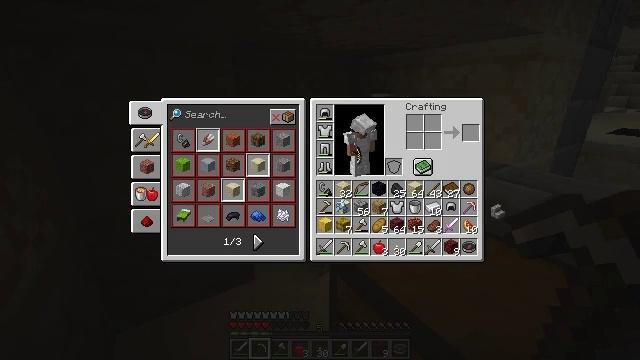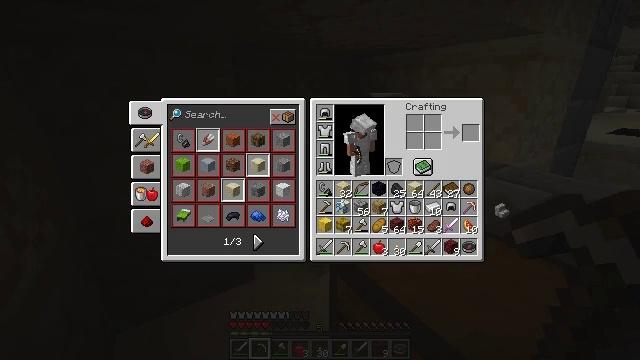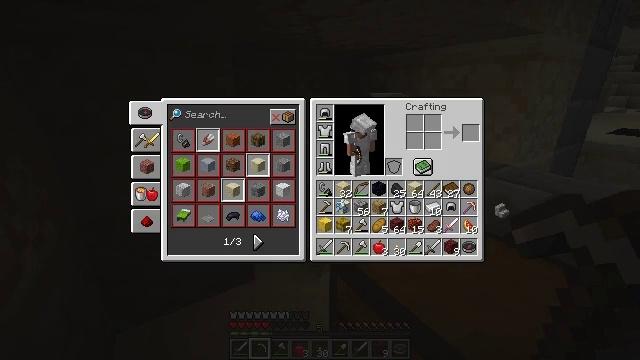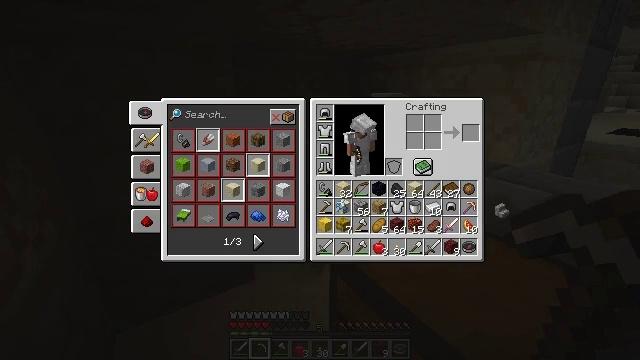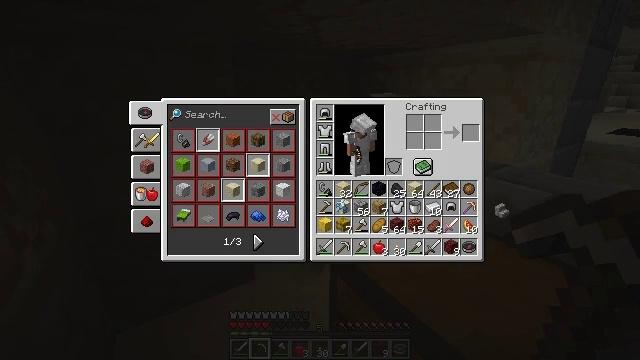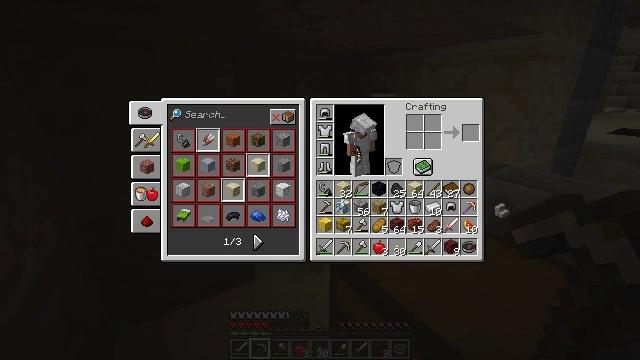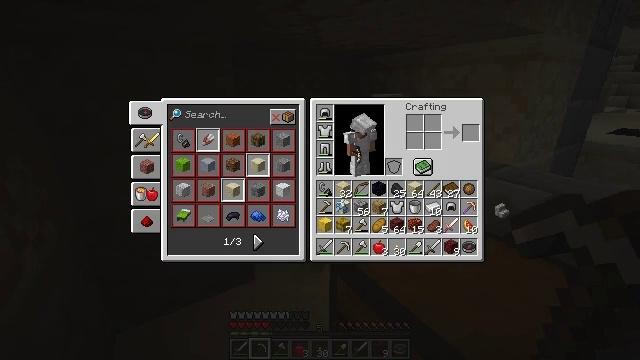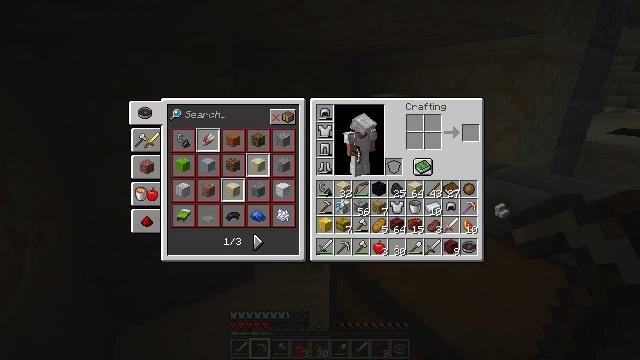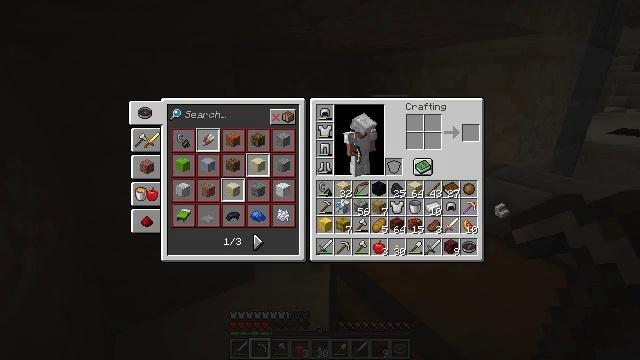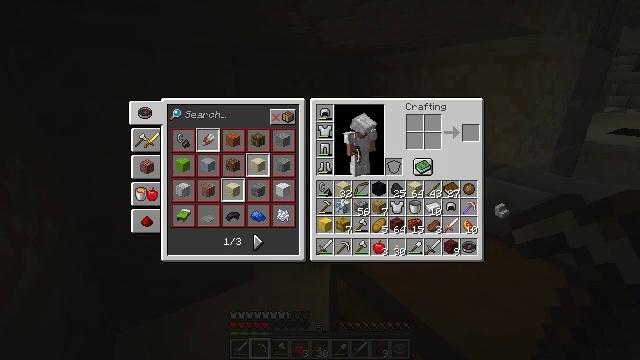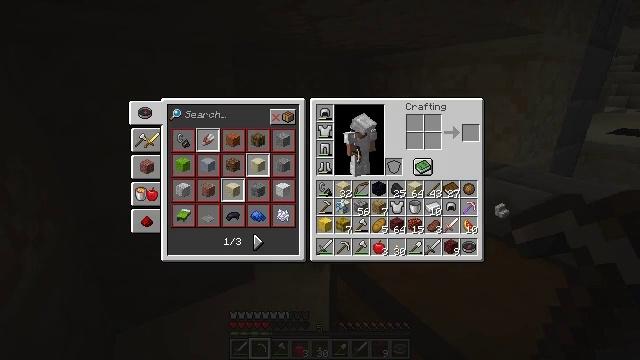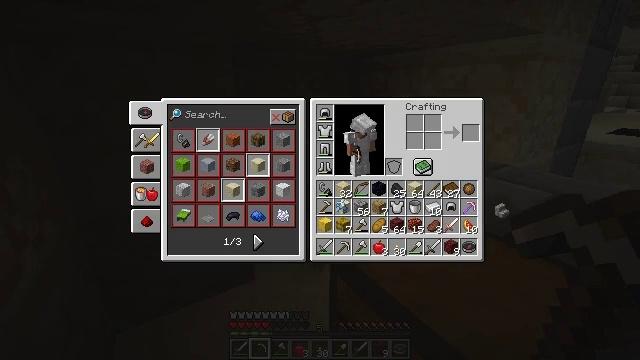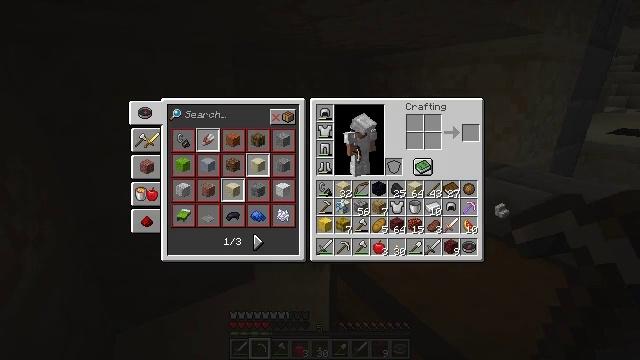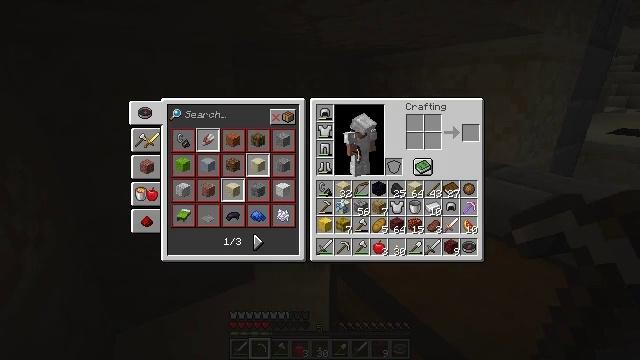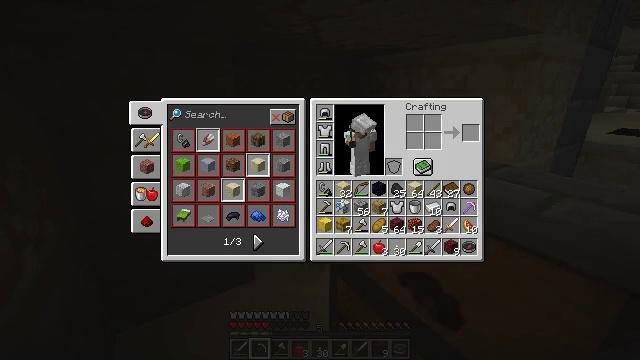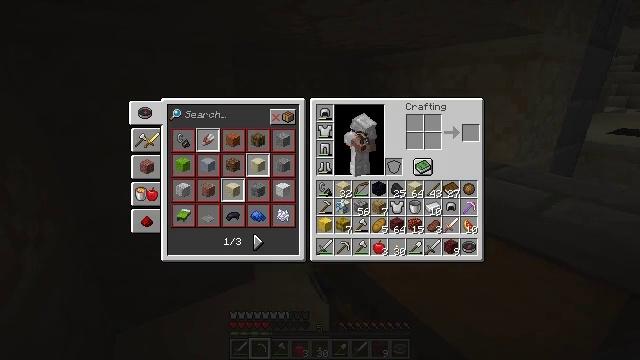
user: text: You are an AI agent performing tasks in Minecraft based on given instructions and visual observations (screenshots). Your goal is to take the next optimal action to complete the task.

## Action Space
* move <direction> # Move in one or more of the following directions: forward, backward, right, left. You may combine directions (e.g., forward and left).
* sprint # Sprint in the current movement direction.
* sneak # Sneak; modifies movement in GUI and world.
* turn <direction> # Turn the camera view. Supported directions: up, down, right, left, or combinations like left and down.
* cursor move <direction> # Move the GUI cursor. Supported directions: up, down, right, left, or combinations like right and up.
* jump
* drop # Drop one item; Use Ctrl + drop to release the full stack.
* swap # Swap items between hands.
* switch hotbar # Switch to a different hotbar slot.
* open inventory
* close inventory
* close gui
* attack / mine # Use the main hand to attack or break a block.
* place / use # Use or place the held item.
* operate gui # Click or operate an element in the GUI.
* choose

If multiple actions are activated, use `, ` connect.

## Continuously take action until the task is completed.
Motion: motion action
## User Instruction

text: Remove stone brick stairs from the inventory.
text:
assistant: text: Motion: no_op
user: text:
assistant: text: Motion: no_op
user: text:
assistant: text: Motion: no_op
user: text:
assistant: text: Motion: no_op
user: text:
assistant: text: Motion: no_op
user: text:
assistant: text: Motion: no_op
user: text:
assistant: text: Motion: no_op
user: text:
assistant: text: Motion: no_op
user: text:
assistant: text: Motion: no_op
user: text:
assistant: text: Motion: attack / mine
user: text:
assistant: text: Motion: attack / mine
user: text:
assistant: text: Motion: attack / mine
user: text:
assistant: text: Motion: no_op
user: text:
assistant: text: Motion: no_op
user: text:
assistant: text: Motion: no_op
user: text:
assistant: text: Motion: no_op
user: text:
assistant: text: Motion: no_op
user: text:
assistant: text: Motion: no_op